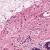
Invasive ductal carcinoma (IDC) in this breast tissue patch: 0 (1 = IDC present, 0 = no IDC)